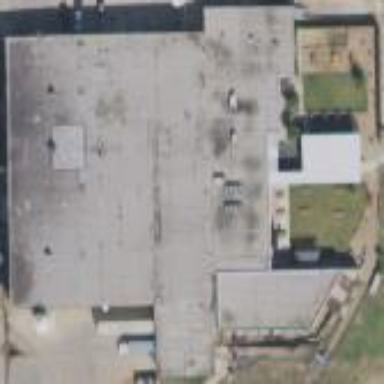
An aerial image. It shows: Industrial building.